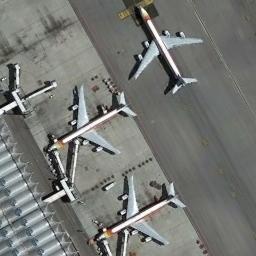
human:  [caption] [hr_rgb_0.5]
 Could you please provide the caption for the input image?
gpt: Three planes of the same size parked beside buildings inside the airport .

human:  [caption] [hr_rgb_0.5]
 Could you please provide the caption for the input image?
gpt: Three white airplanes are parked beside the terminal .

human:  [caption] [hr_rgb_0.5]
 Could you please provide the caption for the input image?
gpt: Two planes parked next to boarding bridges and another passing plane behind them .

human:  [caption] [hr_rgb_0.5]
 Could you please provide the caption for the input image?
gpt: Two planes were parked at the gate and another one was on the runway .

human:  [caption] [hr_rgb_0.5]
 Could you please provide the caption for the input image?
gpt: Three planes are on the ground .